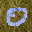
Label: 0